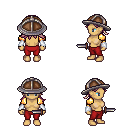
a pixel art fantasy rpg character, female body template, human, tanned skin, gold arm armor, red pants, white blonde loose hair, chain helm, white cloth bracers, dagger, four views (front, back, left, right), 2x2 character sprite sheet, small pixel art, hard edges, no anti-aliasing